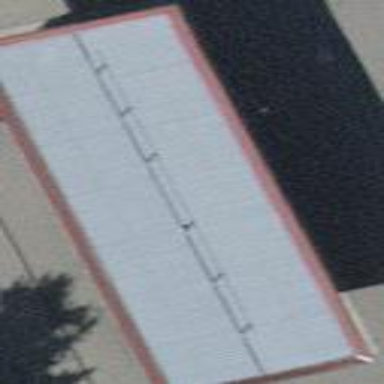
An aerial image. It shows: View of roof of building.